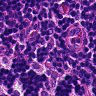
Metastatic tissue present: no